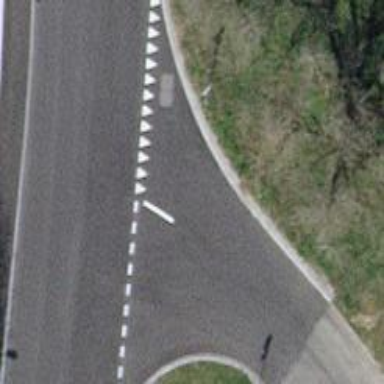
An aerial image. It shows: Road with "give way" sign.